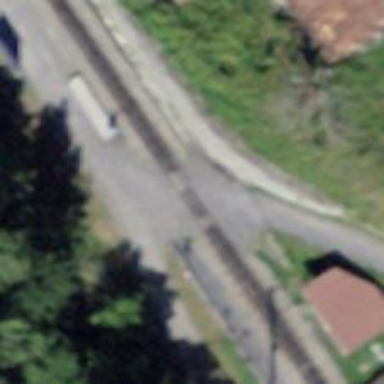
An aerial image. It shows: Level crossing along the railway.